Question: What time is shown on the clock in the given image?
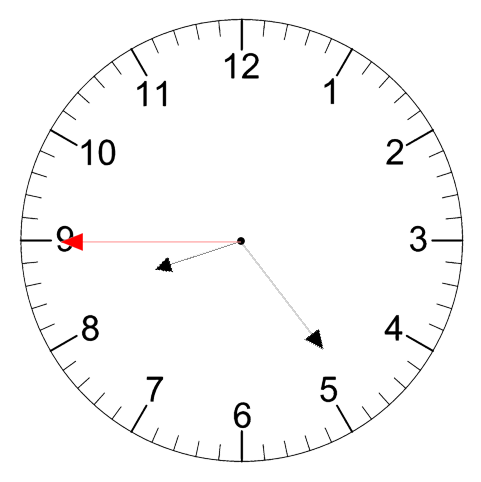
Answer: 08:23:45